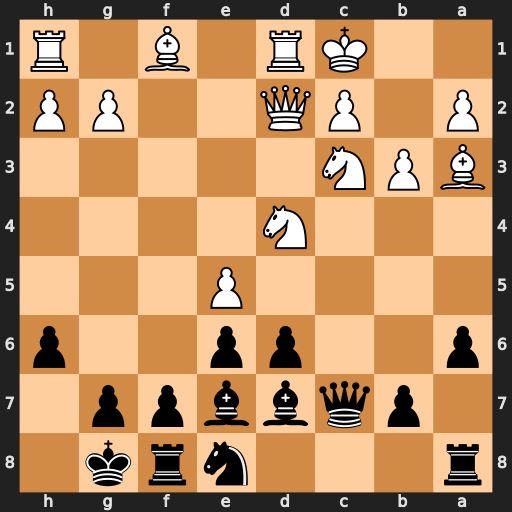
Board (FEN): r3nrk1/1pqbbpp1/p2pp2p/4P3/3N4/BPN5/P1PQ2PP/2KR1B1R
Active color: b
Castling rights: -
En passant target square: -
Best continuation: Bg5 Qxg5 hxg5